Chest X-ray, PA view. Patient: 17 years old, sex M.
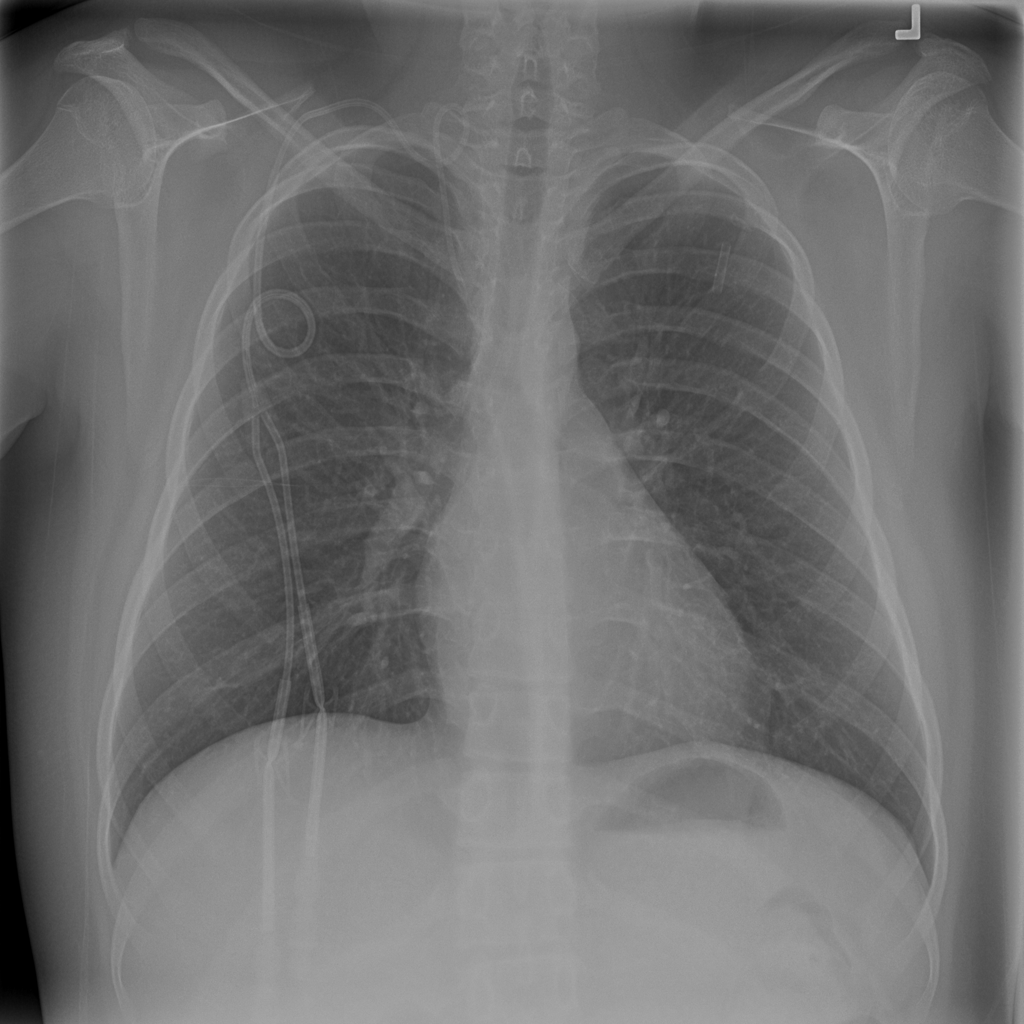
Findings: No Finding